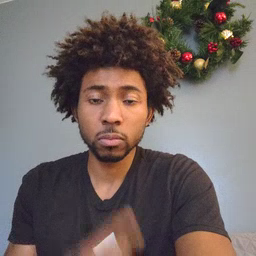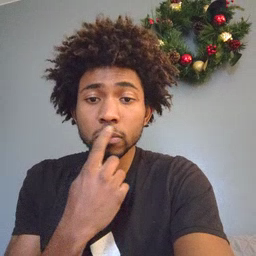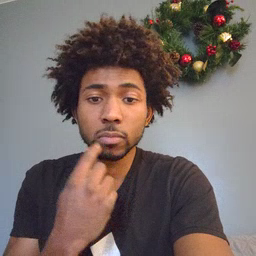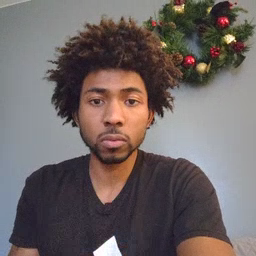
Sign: lips